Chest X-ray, PA view. Patient: 56 years old, sex M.
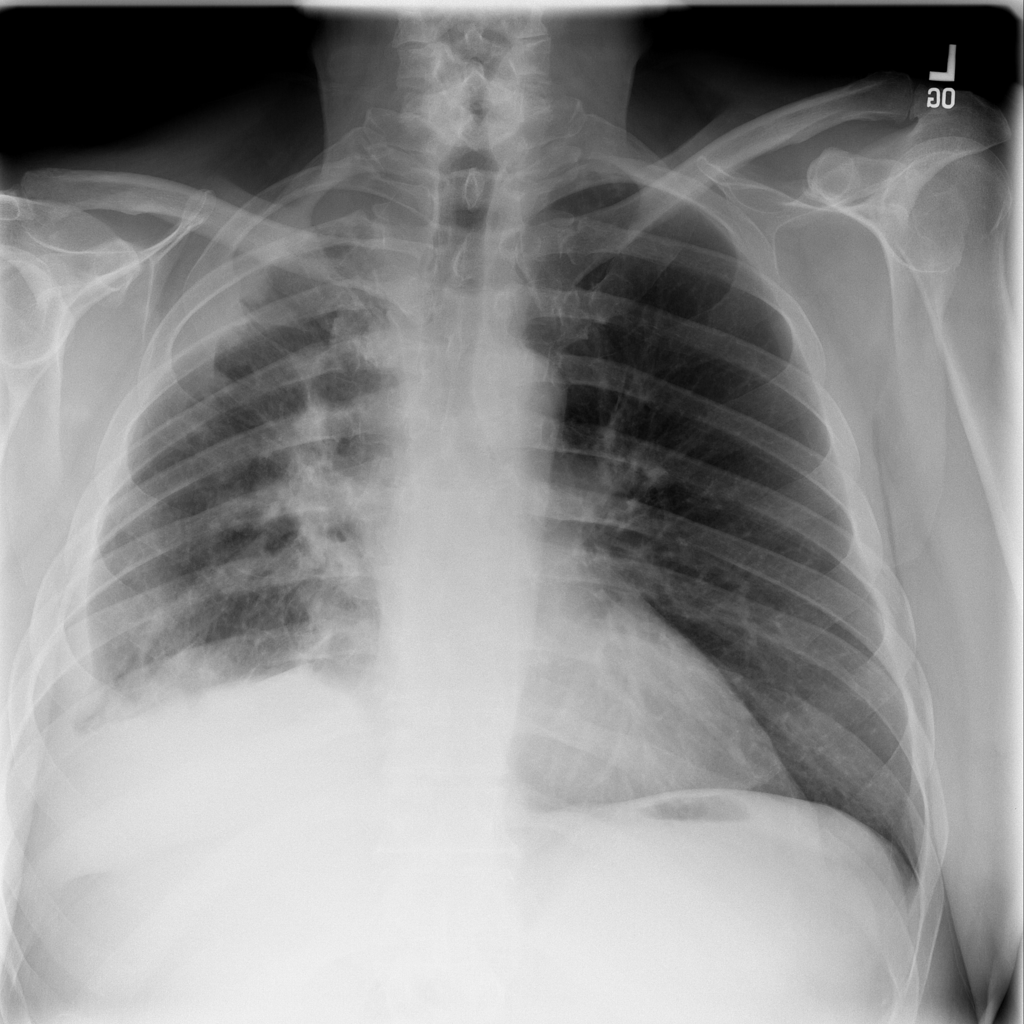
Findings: Pleural_Thickening